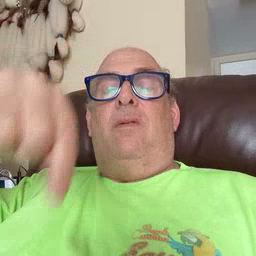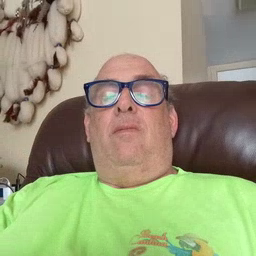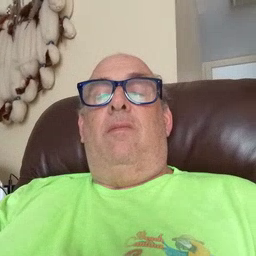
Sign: down